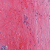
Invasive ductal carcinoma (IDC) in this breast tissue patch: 0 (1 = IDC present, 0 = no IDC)